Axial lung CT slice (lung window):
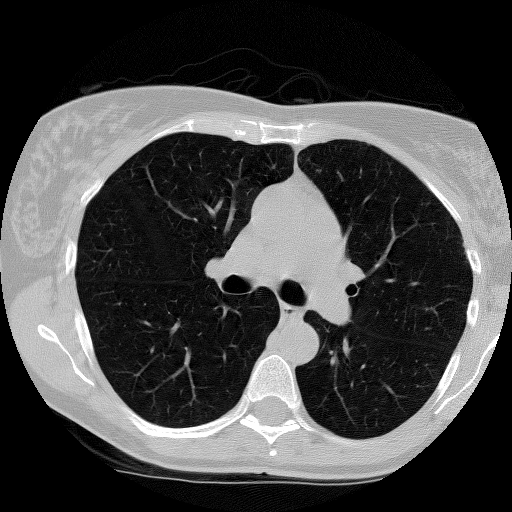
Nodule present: no